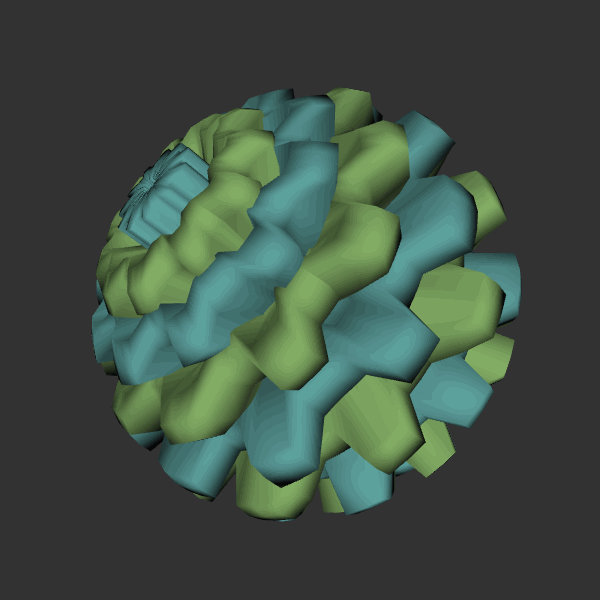
Background: dark